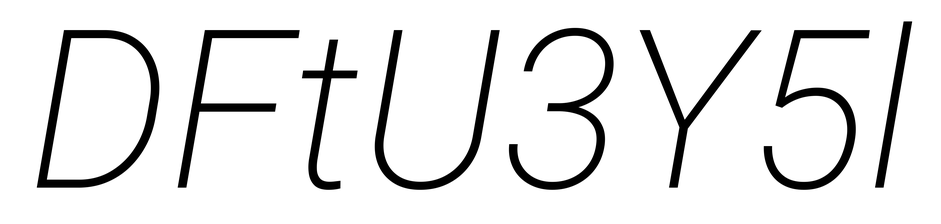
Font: Roboto-Italic_ExtraLight_Italic